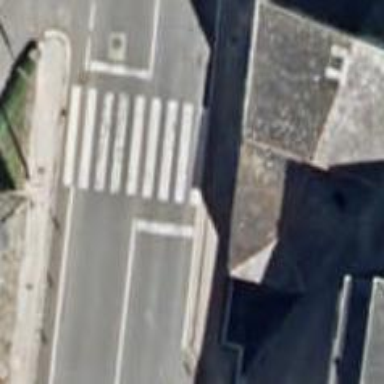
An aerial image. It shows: Uncontrolled road crossing.